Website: macys
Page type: gifting
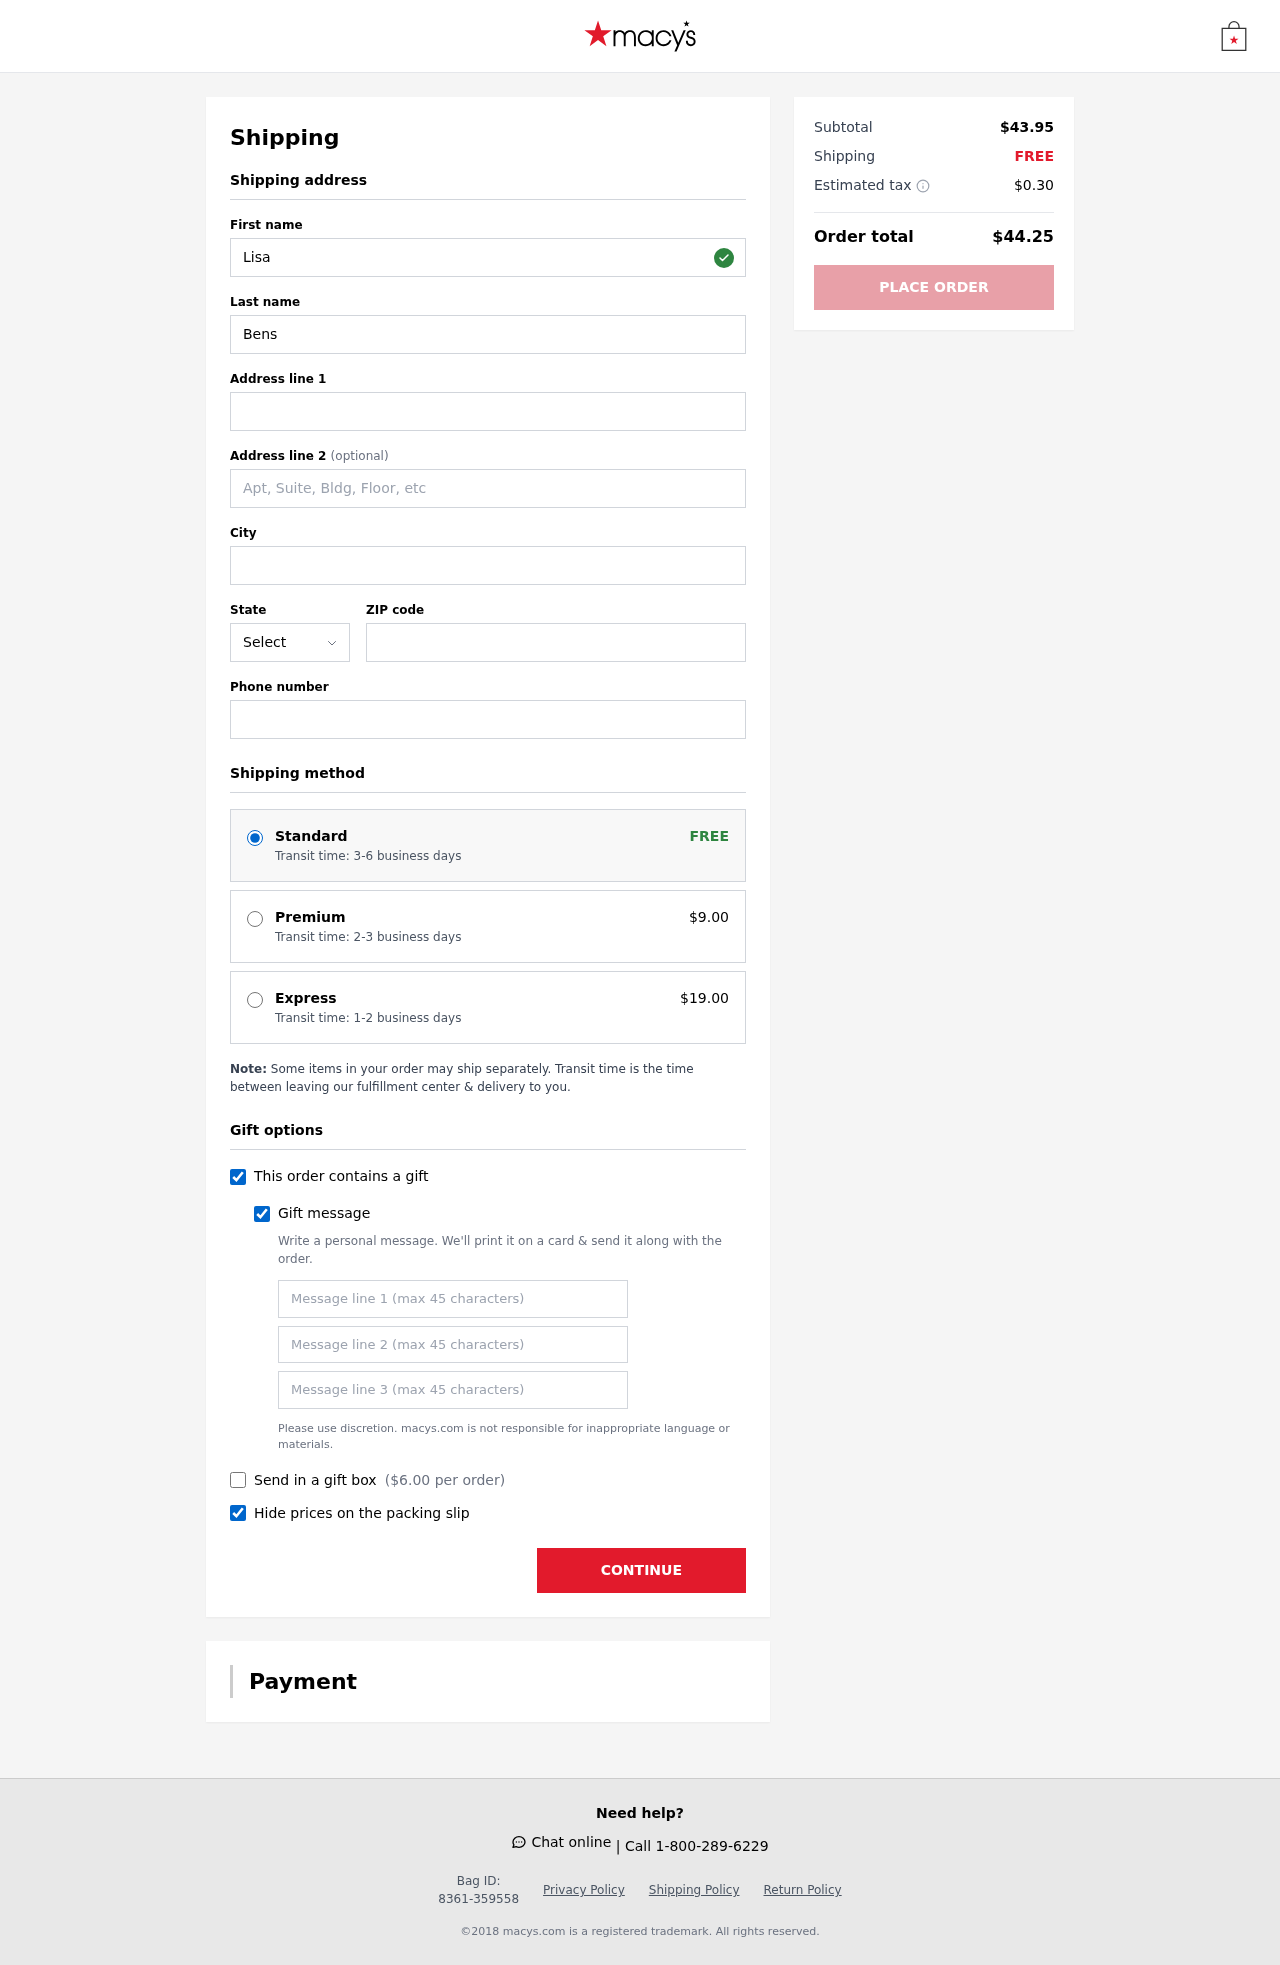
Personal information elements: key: PII_STATE_ABBR
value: DE
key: PII_FIRSTNAME
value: Lisa
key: PII_LASTNAME
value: Benson
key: PII_STREET
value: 729 Orr Rest
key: PII_CITY
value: South Matthewland
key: PII_POSTCODE
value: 91772
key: PII_PHONE
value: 2234496582
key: PII_GIFT_MESSAGE
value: Happy Birthday, Sarah! I know how much you’ve been wanting to hit the pavement with some fresh kicks—so I thought these would be perfect for your next run! Can’t wait to see you crushing those miles! Lisa
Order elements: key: ORDER_SHIPPING_STANDARD
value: Transit time: 3-6 business days
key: ORDER_SHIPPING_PREMIUM
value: Transit time: 2-3 business days
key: ORDER_SHIPPING_PREMIUM_PRICE
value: $9.00
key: ORDER_SHIPPING_EXPRESS
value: Transit time: 1-2 business days
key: ORDER_SHIPPING_EXPRESS_PRICE
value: $19.00
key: ORDER_GIFT_BOX_PRICE
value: $6.00
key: ORDER_SUBTOTAL
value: $43.95
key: ORDER_SHIPPING_COST
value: FREE
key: ORDER_TAX
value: $0.30
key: ORDER_TOTAL
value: $44.25